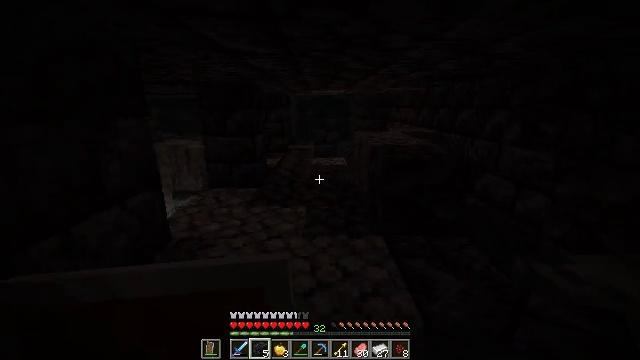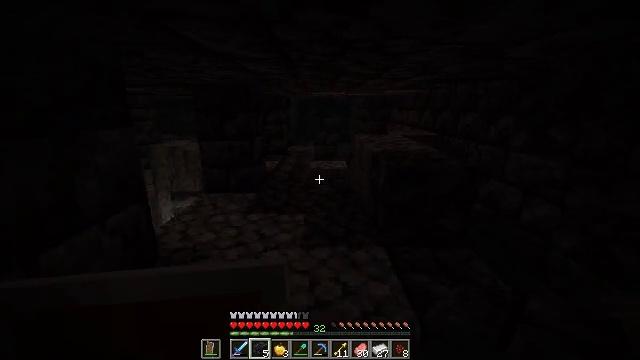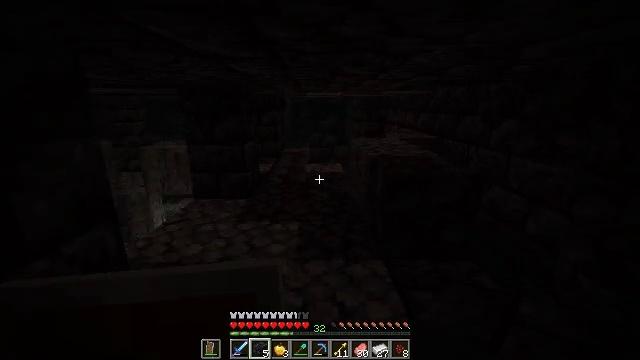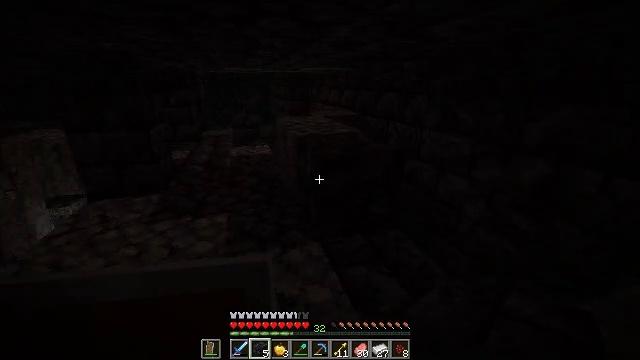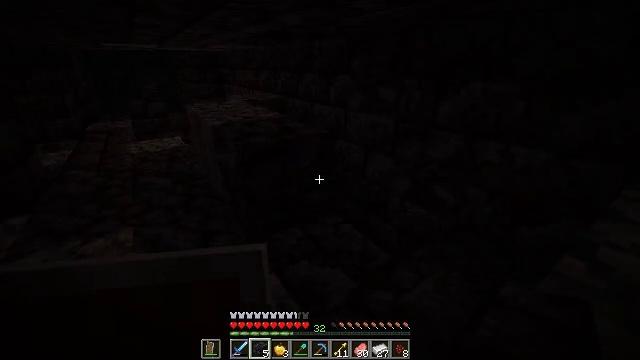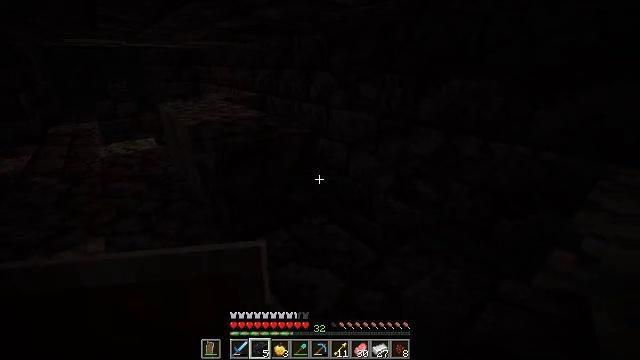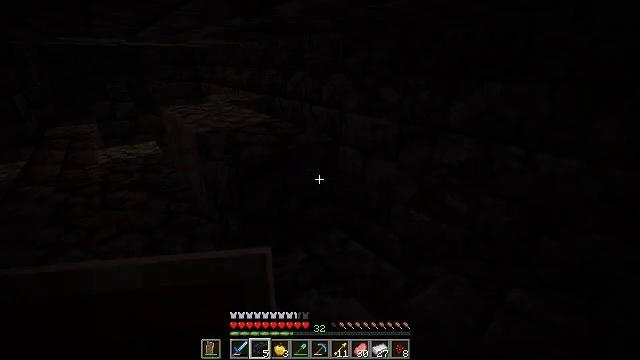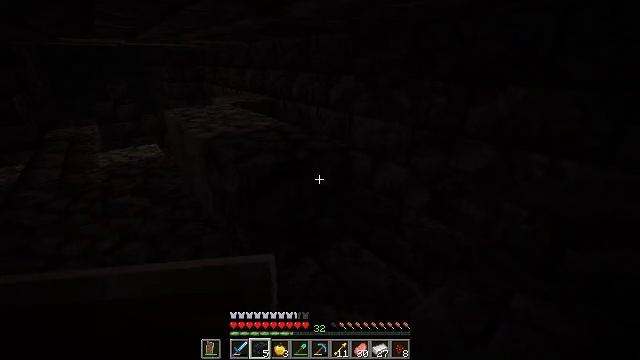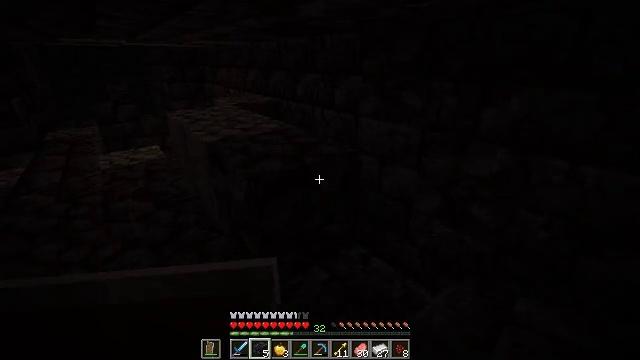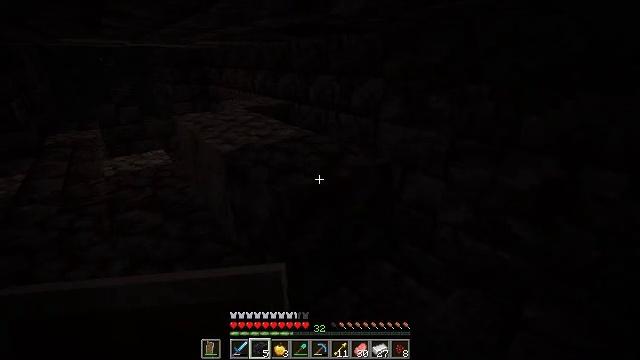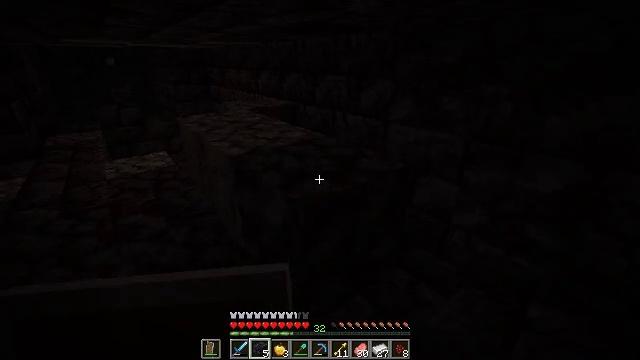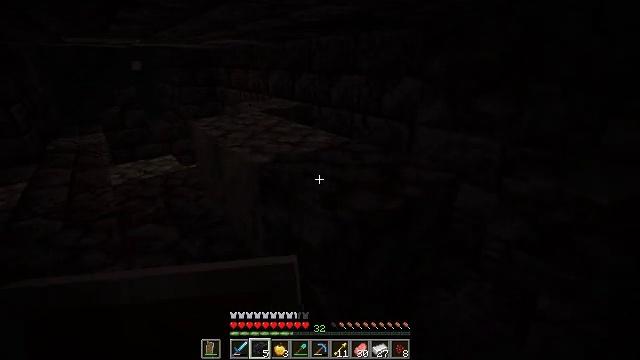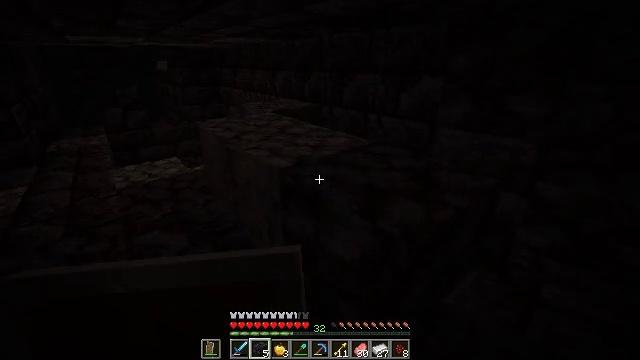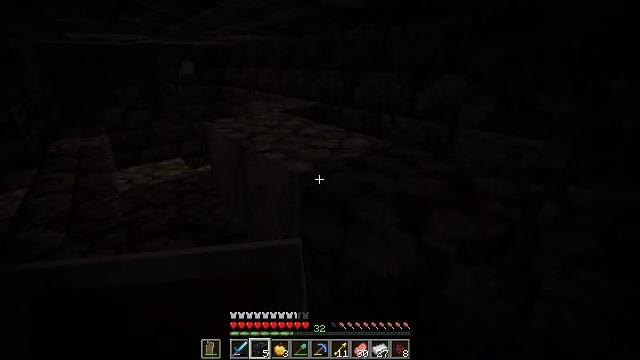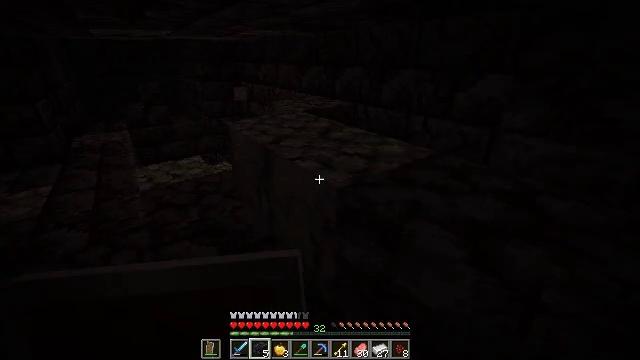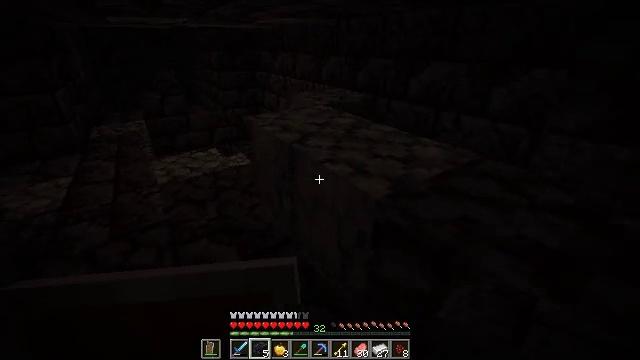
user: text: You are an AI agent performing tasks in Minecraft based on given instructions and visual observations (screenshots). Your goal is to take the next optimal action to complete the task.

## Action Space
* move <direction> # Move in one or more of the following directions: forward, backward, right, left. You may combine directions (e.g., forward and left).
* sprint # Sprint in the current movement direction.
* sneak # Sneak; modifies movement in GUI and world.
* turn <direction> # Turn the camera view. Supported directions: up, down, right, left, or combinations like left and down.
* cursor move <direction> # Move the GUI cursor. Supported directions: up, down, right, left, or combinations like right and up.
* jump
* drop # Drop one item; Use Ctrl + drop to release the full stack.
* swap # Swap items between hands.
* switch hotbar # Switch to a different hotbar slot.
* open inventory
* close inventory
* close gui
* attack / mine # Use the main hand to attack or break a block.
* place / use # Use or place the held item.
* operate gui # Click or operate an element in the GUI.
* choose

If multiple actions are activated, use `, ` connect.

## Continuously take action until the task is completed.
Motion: motion action
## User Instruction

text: Use netherrack in the furnace to get nether bricks.
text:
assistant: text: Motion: move forward
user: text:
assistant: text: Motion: move forward
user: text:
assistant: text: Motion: move forward, turn right and down
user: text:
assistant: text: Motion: move forward, turn right and down
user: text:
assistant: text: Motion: move forward and move left, turn right
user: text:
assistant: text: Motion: move forward and move left
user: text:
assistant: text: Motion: move forward and move left
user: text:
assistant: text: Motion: move forward and move left
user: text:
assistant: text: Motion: move forward and move left
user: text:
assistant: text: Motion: move forward and move left
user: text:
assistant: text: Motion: move forward and move left
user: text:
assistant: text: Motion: move forward and move left
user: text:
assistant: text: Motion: move forward and move left
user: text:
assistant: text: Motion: move forward and move left, turn left
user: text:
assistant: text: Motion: move forward and move left, turn left and down
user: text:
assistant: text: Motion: move forward and move left
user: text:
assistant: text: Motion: move forward and move left
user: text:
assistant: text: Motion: move forward and move left
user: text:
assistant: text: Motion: move forward and move left
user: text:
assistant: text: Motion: move forward and move left
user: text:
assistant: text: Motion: move forward and move left
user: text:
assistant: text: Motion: move forward
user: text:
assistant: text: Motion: move forward, turn down
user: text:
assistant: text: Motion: move forward, turn down
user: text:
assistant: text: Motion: move forward
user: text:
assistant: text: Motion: move forward and move left, turn down
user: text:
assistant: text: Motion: move forward and move left, turn down
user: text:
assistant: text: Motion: move forward and move left, turn down
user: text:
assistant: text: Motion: move forward and move left, turn down
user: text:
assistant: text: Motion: move forward and move left, turn left and down